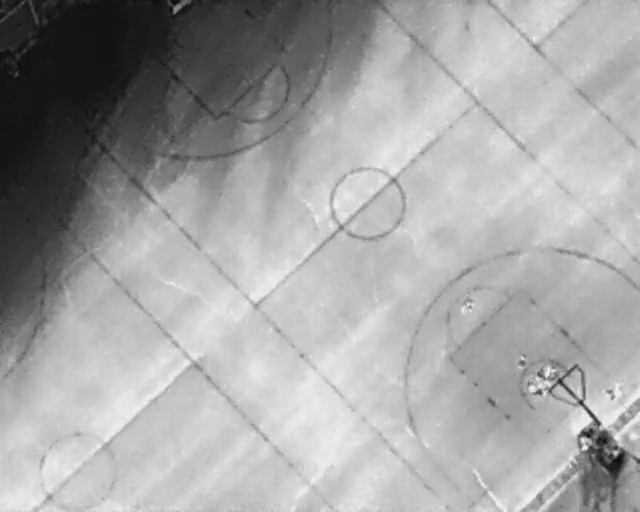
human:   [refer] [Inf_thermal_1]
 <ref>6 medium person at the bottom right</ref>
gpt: <box>[[79, 69, 82, 71, 11], [83, 71, 86, 73, 14], [85, 71, 87, 74, 162], [83, 74, 86, 77, 154], [81, 73, 84, 76, 168], [94, 74, 97, 78, 2]]</box>